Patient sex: M
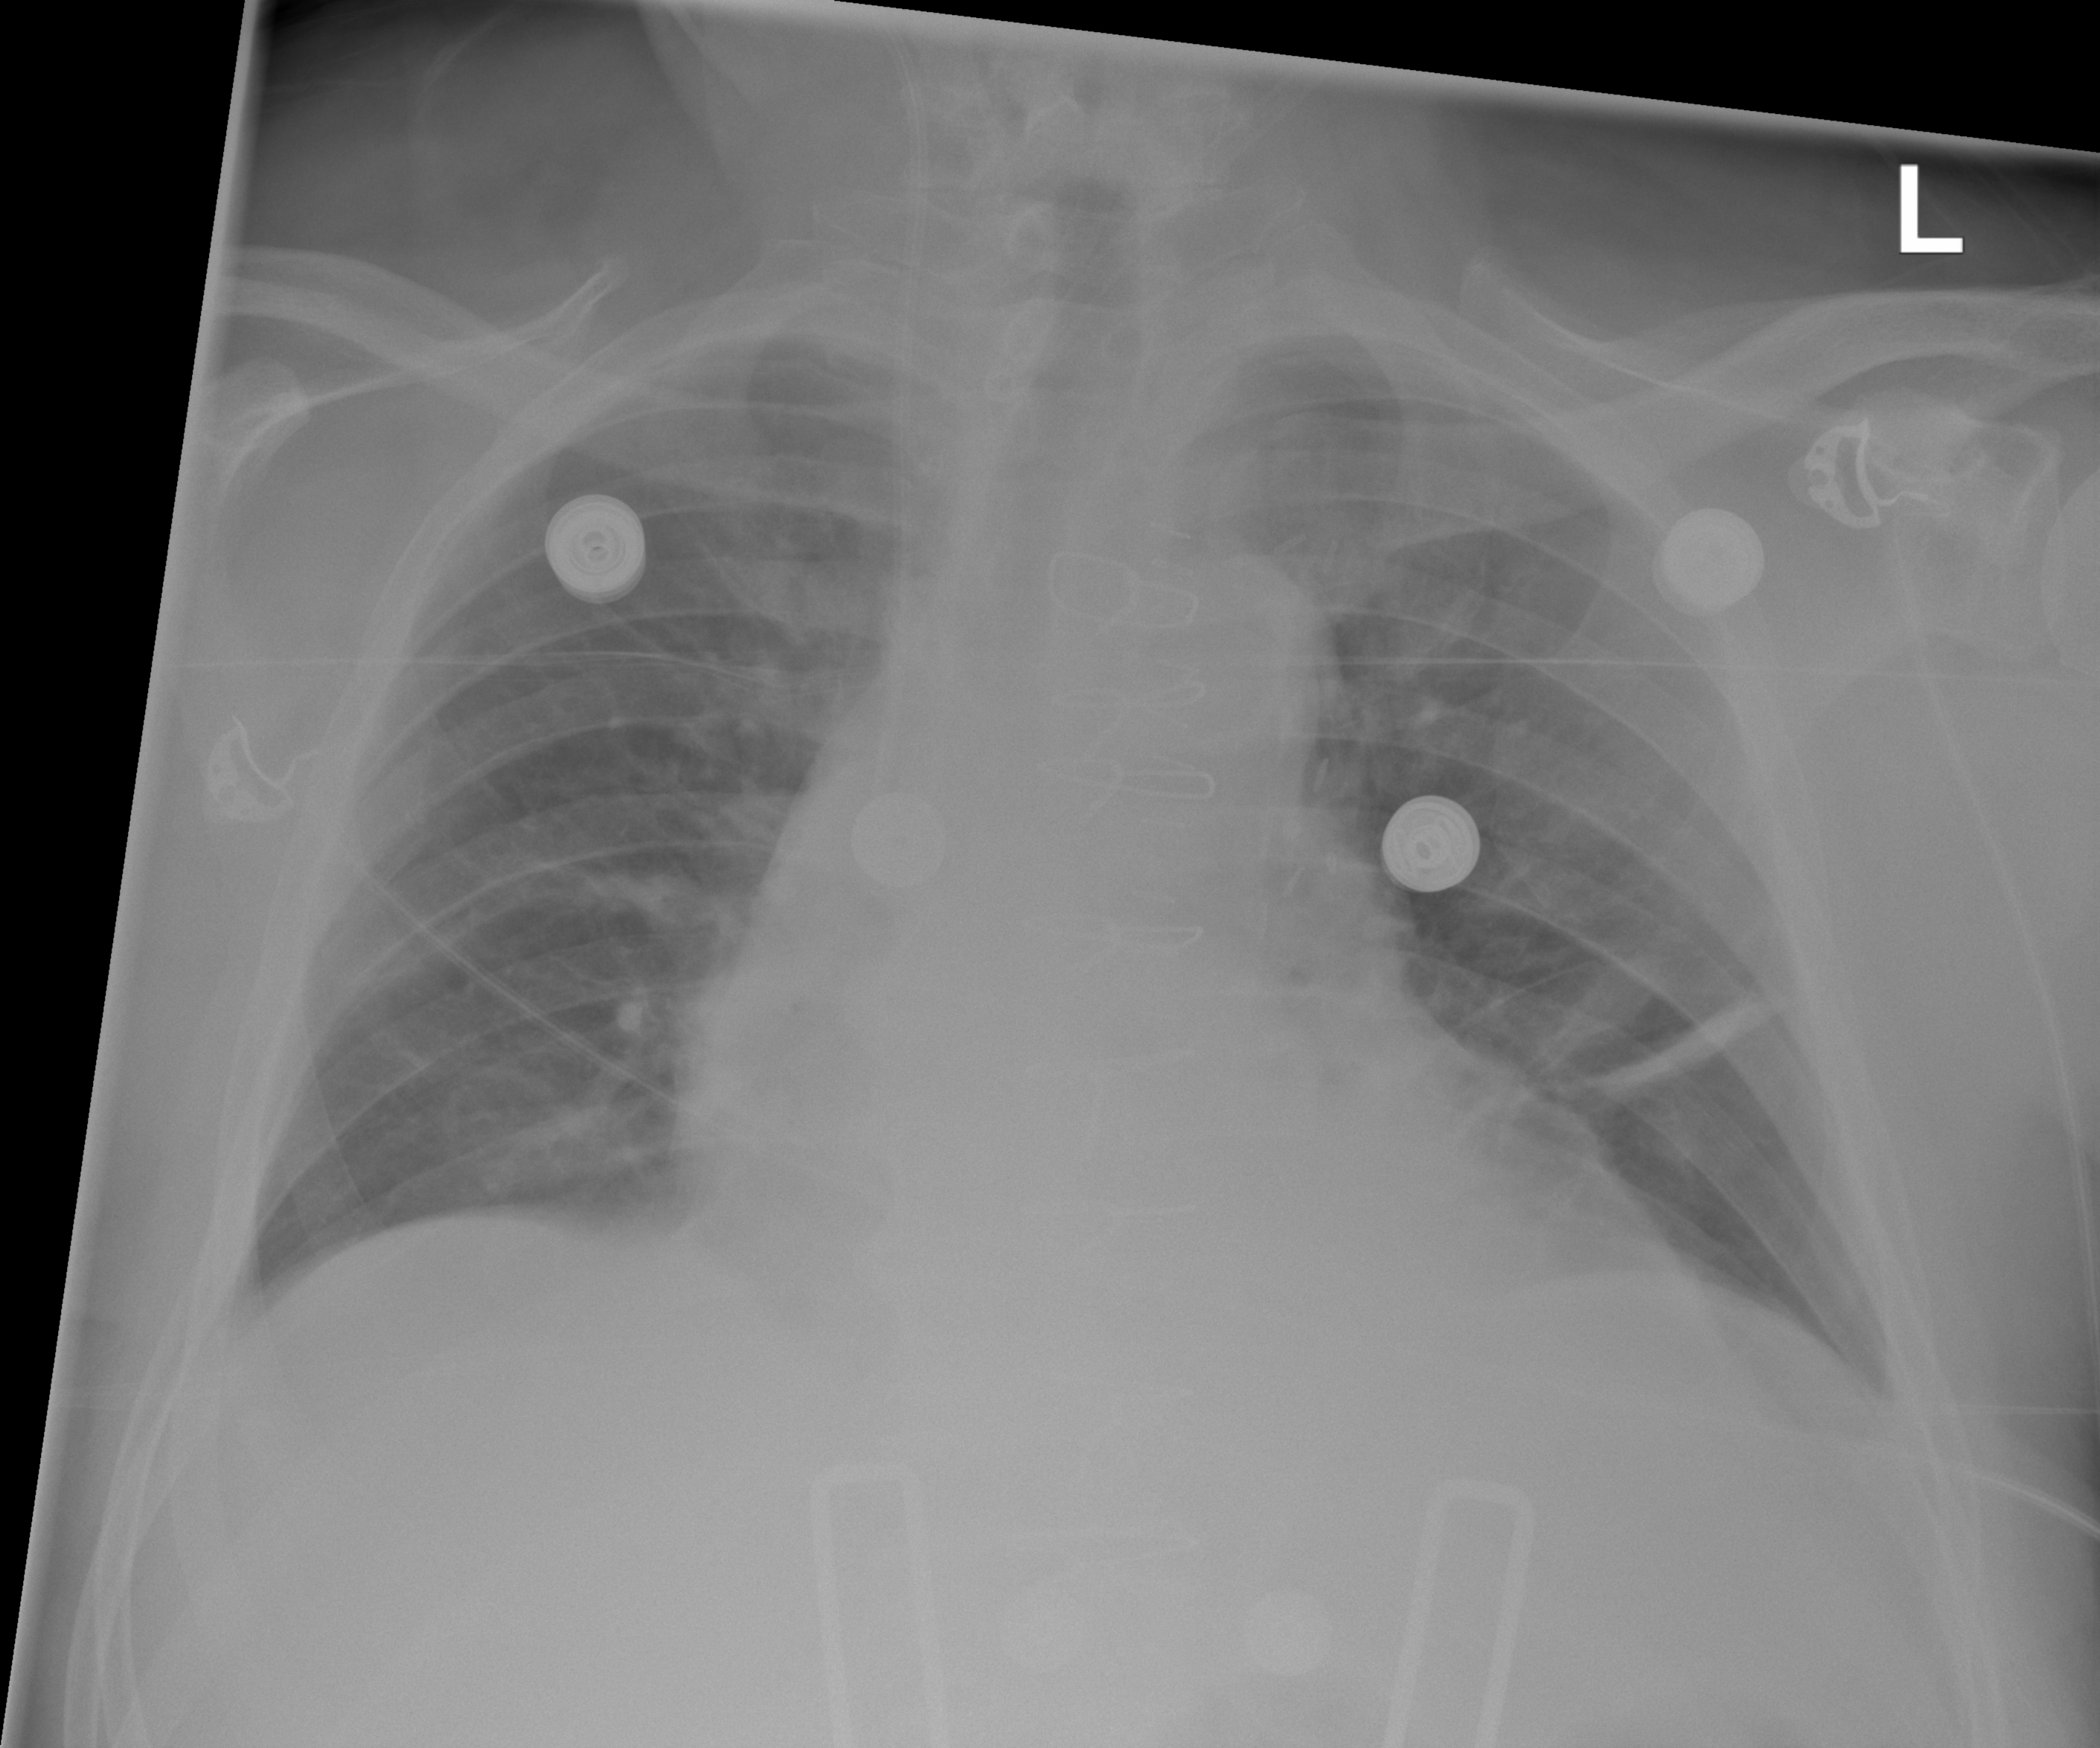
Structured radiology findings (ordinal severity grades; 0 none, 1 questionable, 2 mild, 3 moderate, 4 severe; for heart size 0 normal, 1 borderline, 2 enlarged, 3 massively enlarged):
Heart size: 2
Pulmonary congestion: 0
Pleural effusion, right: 0
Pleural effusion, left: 0
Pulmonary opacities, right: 0
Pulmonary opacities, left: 0
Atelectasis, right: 2
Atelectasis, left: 2